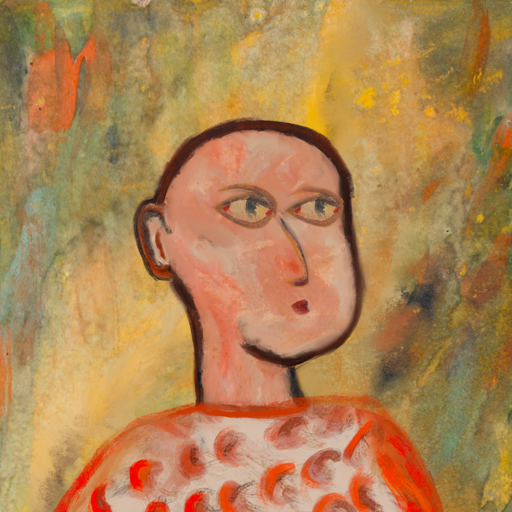
Background: Comrade, Head And Neck Side: Roy_Bahadur, Face Side: GypsyMother, Bust: Rupkatha, Hair Side: Blank, Head Accessory: Blank, Second Necklace: Blank, Necklace: Blank, Baby: Blank